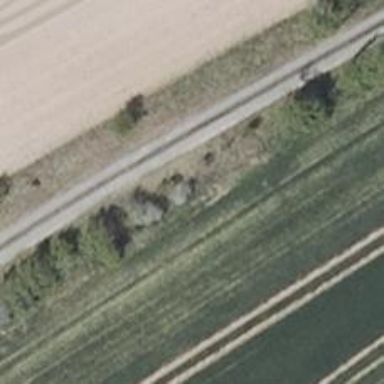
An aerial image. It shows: Row of deciduous broadleaved trees.